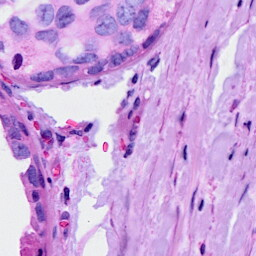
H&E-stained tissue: Breast